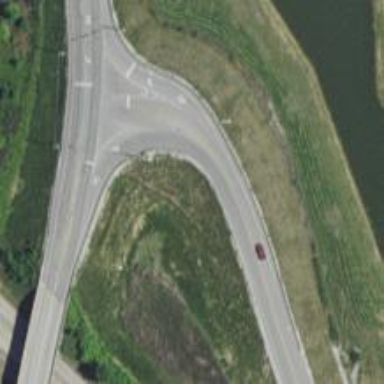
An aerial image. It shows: Tertiary link road.